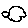
Label: cloud